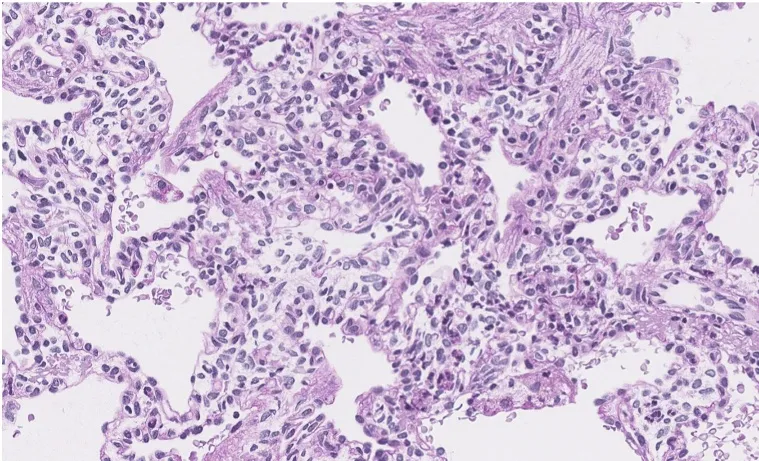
CT of the lung bases shows low lung volumes with diffuse interstitial thickening. Right hemidiaphragm is elevated (2a). Periodic acid-Schiff stain (without and with diastase) confirms glycogen within interstitial mesenchymal cells (2b, 2c, respectively). In some biopsy profiles it involves 60-70 % of the area. In others, where the alveolar simplification and enlargement are more prominent, PIG involves 20-30 % of the area.
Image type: pathology (h&e)